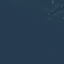
Land use / land cover class: SeaLake